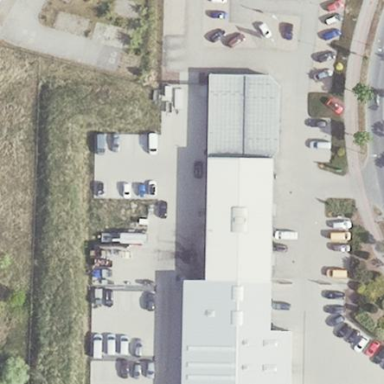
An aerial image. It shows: Commercial area.